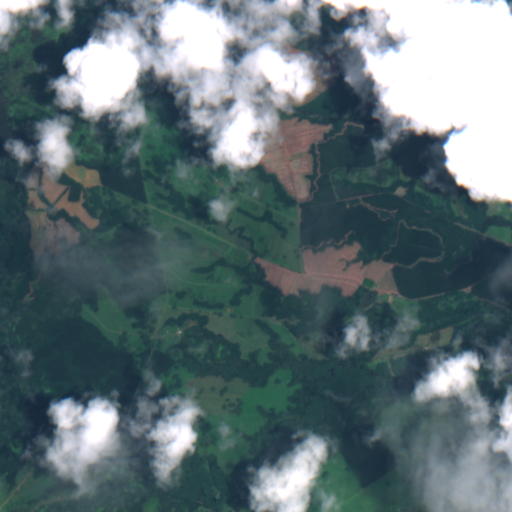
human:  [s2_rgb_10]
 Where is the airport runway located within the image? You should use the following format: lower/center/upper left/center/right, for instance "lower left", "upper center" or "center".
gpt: The airport runway is located in the center right of the image.
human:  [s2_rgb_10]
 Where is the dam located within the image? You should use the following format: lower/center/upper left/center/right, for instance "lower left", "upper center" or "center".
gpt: The dam is located in the upper right of the image.
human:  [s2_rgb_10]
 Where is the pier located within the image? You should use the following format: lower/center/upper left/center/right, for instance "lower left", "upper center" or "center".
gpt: The pier is located in the upper right of the image.
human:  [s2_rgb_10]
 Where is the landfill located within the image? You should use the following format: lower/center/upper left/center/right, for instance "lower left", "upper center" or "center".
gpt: There is no landfill in the image.